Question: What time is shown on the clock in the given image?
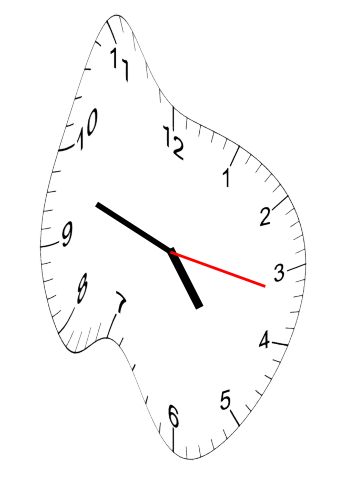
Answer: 04:48:17